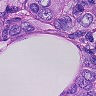
Metastatic tissue present: yes